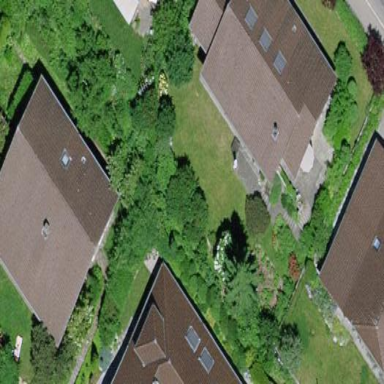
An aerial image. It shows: Residential building.